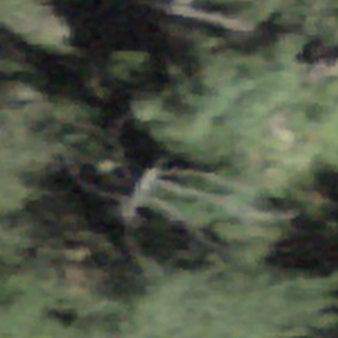
Label: other